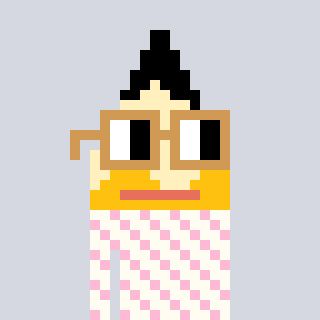
a pixel art character with square brown glasses, a pencil-shaped head and a grayscale-colored body on a cool background